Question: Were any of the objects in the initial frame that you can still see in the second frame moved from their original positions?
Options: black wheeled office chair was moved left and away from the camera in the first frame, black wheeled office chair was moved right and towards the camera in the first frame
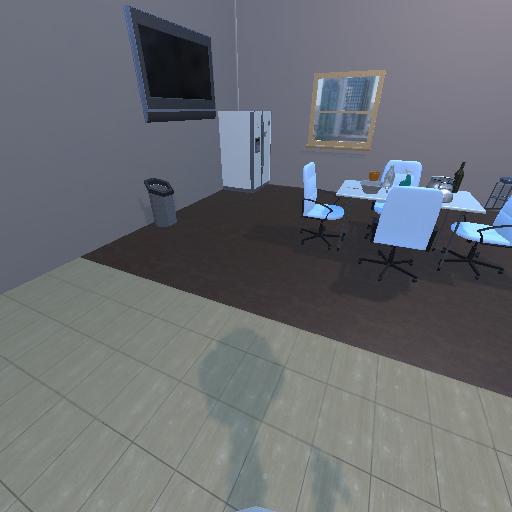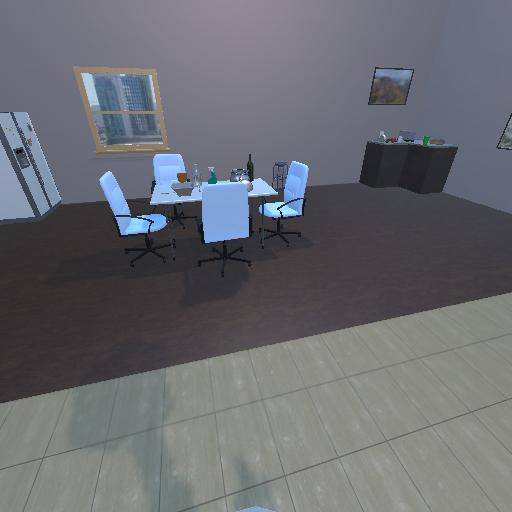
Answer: black wheeled office chair was moved left and away from the camera in the first frame